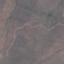
Land use / land cover: HerbaceousVegetation